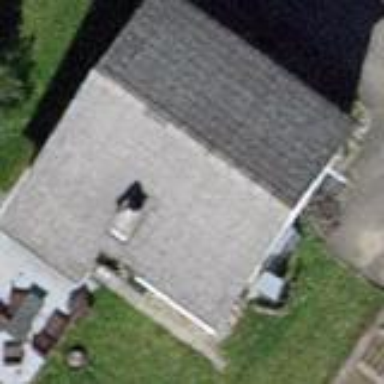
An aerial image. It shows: Gabled roofed house.